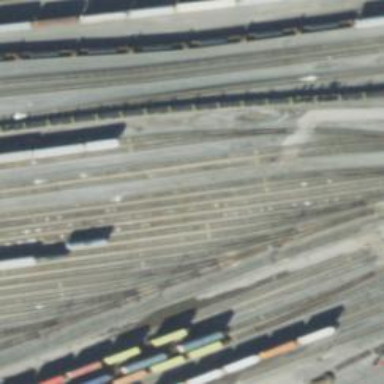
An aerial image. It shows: Railway yard used for servicing trains.